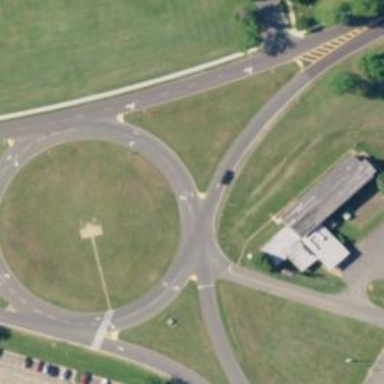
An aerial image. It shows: Asphalt road that is secondary route leading to roundabout.